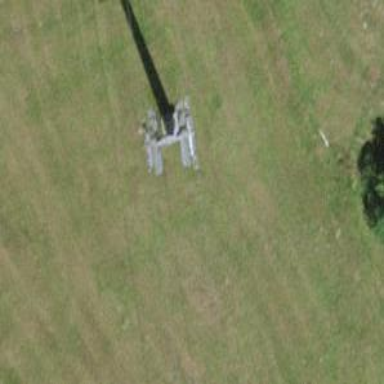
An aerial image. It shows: Pylon used for aerialway.